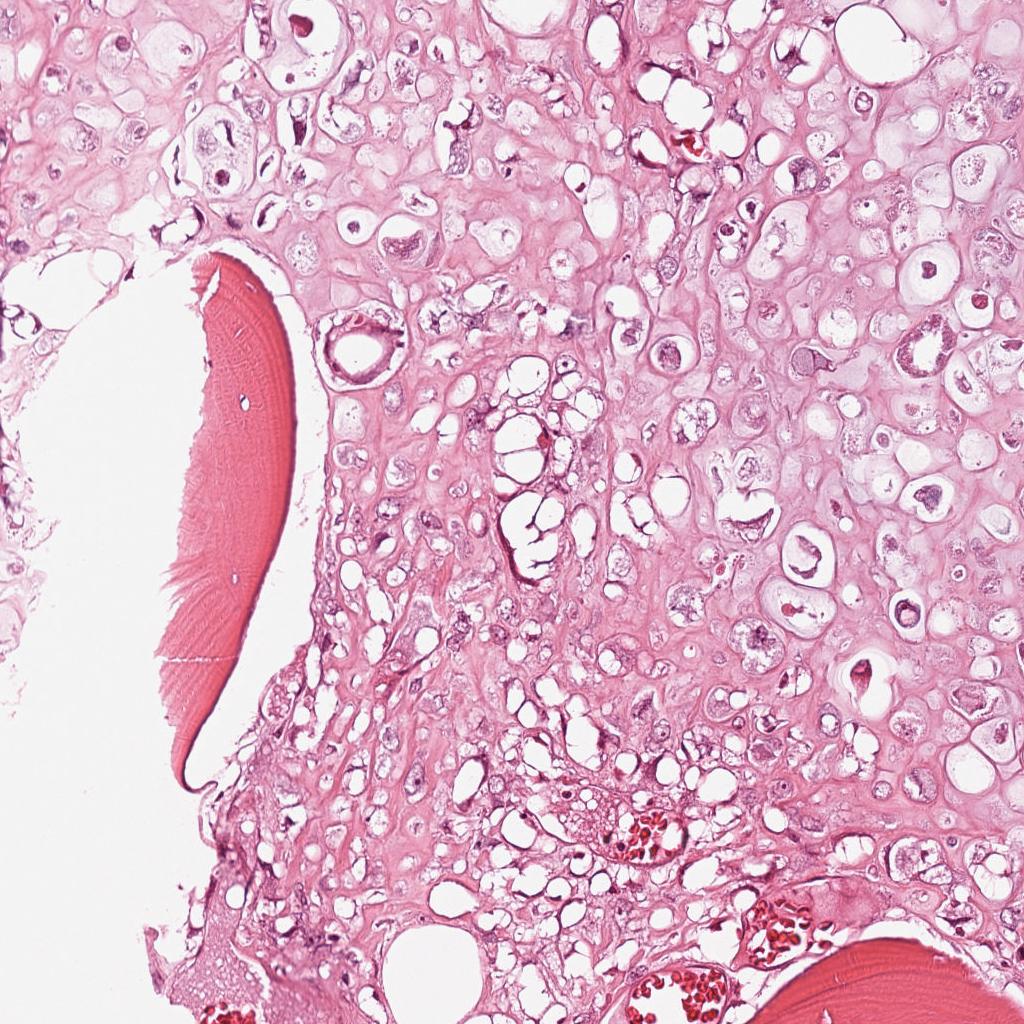
Label: Viable